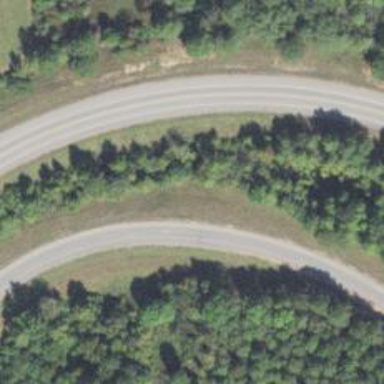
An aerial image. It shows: Trunk link highway.